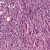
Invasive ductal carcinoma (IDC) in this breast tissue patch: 0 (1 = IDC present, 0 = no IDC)